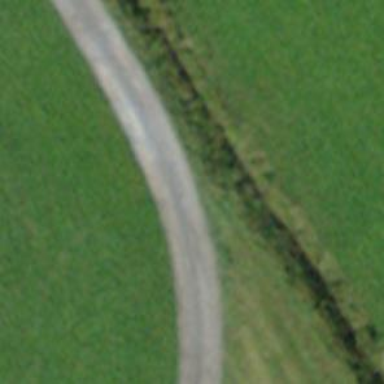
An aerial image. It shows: Gravel track with grade 2 tracktype.